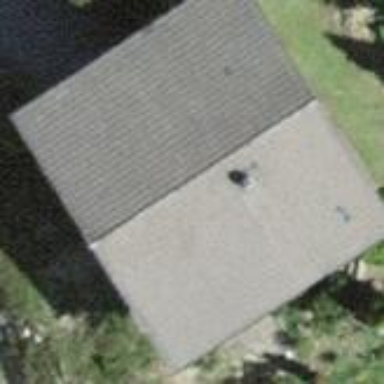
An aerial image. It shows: Simple house.